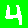
Digit: 4